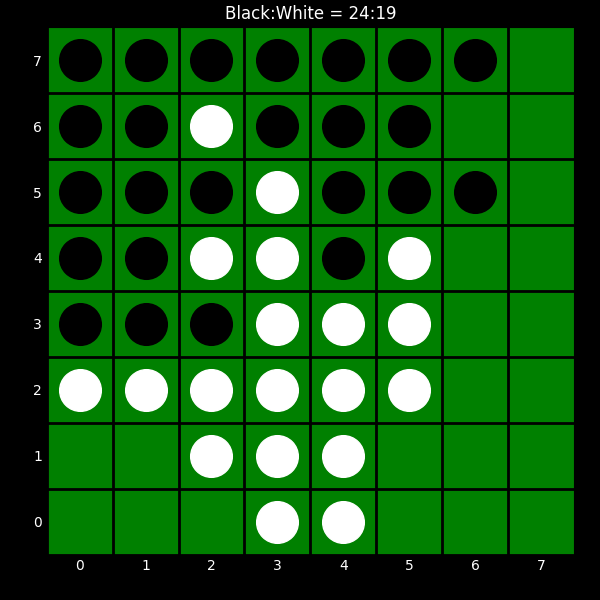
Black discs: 24
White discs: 19